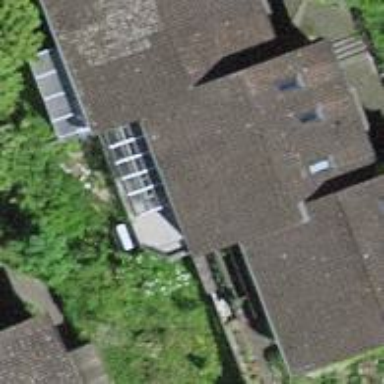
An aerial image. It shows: Terrace building.